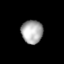
Tissue: lung
Cell type: Epithelial cells
Senescence score: 0.1626
Nuclear area (px): 492
Mean DAPI intensity: 170.669